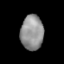
Tissue: lung
Cell type: Fibroblasts
Senescence score: 0.6621
Nuclear area (px): 778
Mean DAPI intensity: 144.964